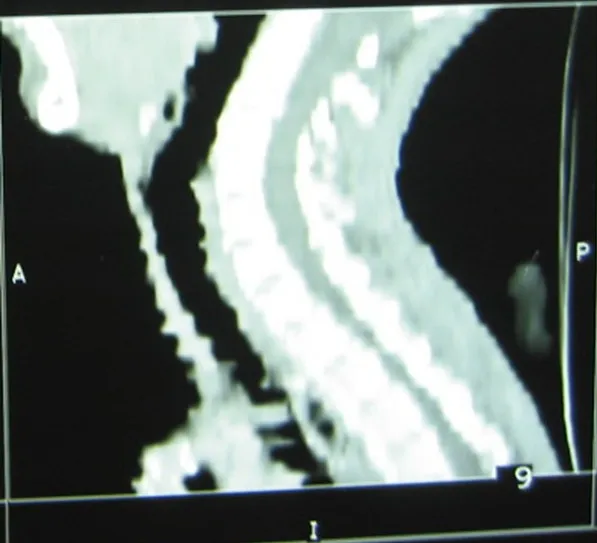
Reconstructed sagittal CT image showing mass into the thoracic trachea.
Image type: radiology (ct)